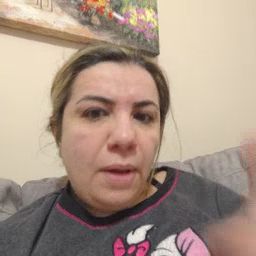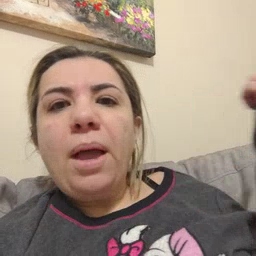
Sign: better